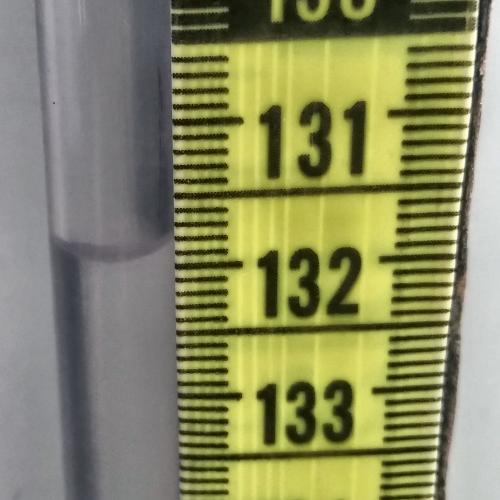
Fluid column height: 131.9 cm